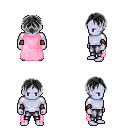
a pixel art fantasy rpg character, male body template, dark elf, purple skin, pink cape, metal pants, gray parted hairstyle, cloth bracers, four views (front, back, left, right), 2x2 character sprite sheet, small pixel art, hard edges, no anti-aliasing